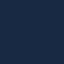
Land use / land cover: SeaLake